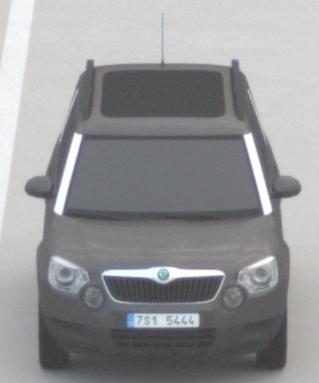
Make: Skoda
Model: Yeti 1.2 TSI
Detailed model: Yeti
Model produced from: 2009/11
Model produced until: 2011/10
Doors: 5
Color: gray
Road condition: dry road
Daytime: morning or afternoon
Contrast: low contrast